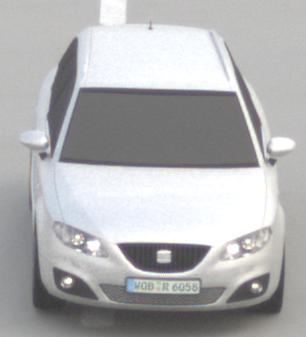
Make: SEAT
Model: Exeo ST 1.6
Detailed model: Exeo (3R) ST
Model produced from: 2010/05
Model produced until: 2010/08
Doors: 5
Color: white
Road condition: dry road
Daytime: midday
Contrast: low contrast